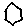
Label: hexagon